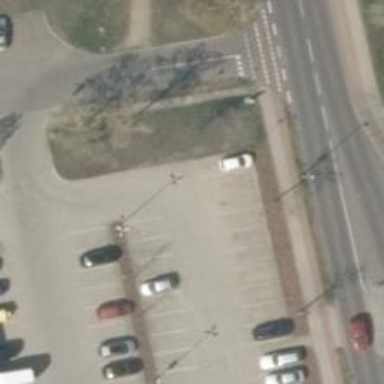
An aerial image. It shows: Parking aisle designated as service road.